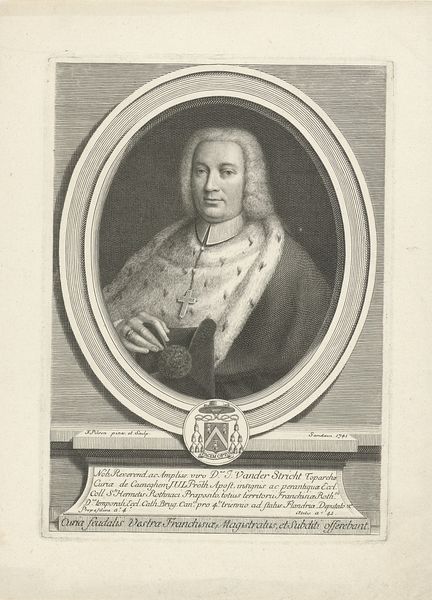
Titel: Portret van Johannes Van der Stricht (variant)
Künstler: Frans Pilsen
Standort: Amsterdam
Institution: Rijksmuseum
Schlagwörter: umhang, hermelin, kragen, pelz, portrait, perücke, kreuz, wappen, kardinalshut, hermeöl, votivbild,hermelinpelz